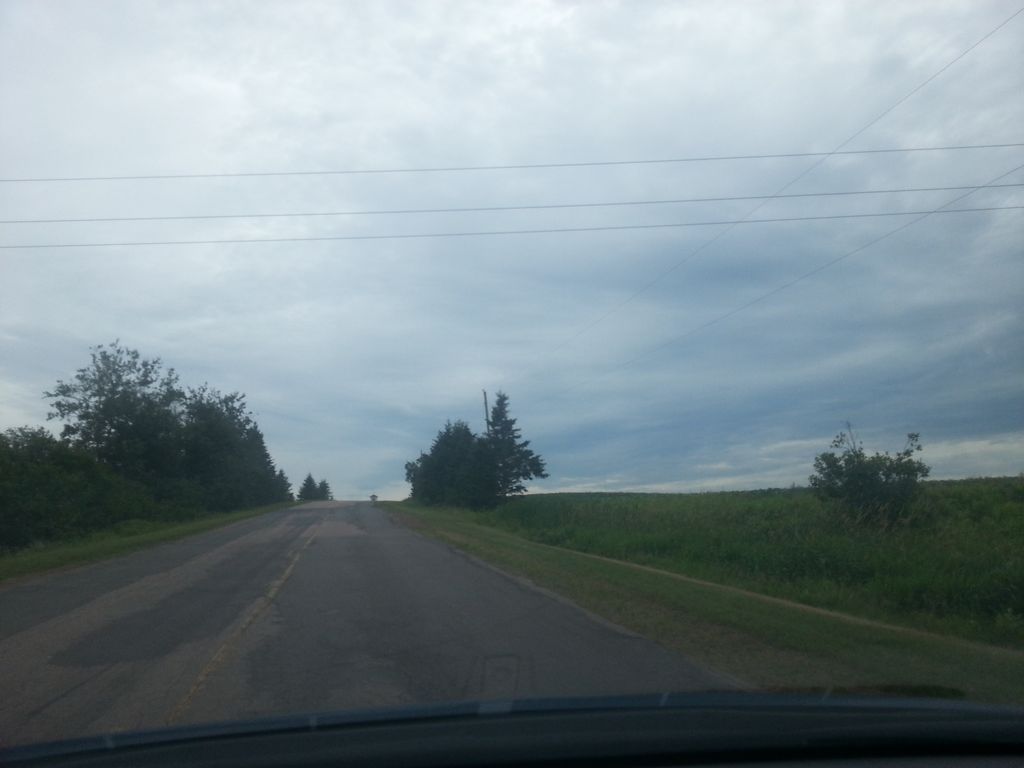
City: charlottetown